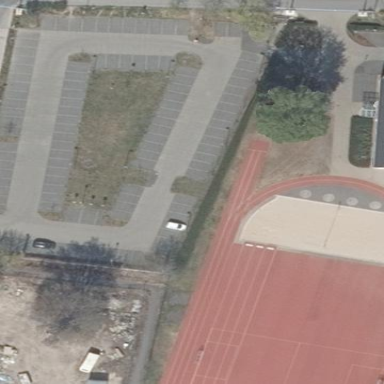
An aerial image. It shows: Parking area with paving stones.